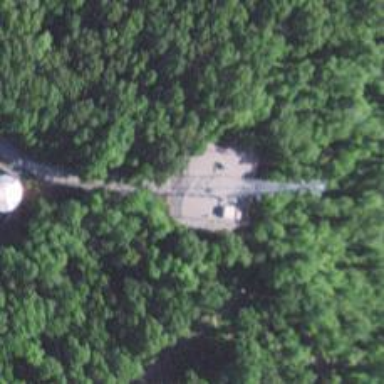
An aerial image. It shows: Man-made mast used for communication purposes.